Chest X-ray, AP view. Patient: 18 years old, sex F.
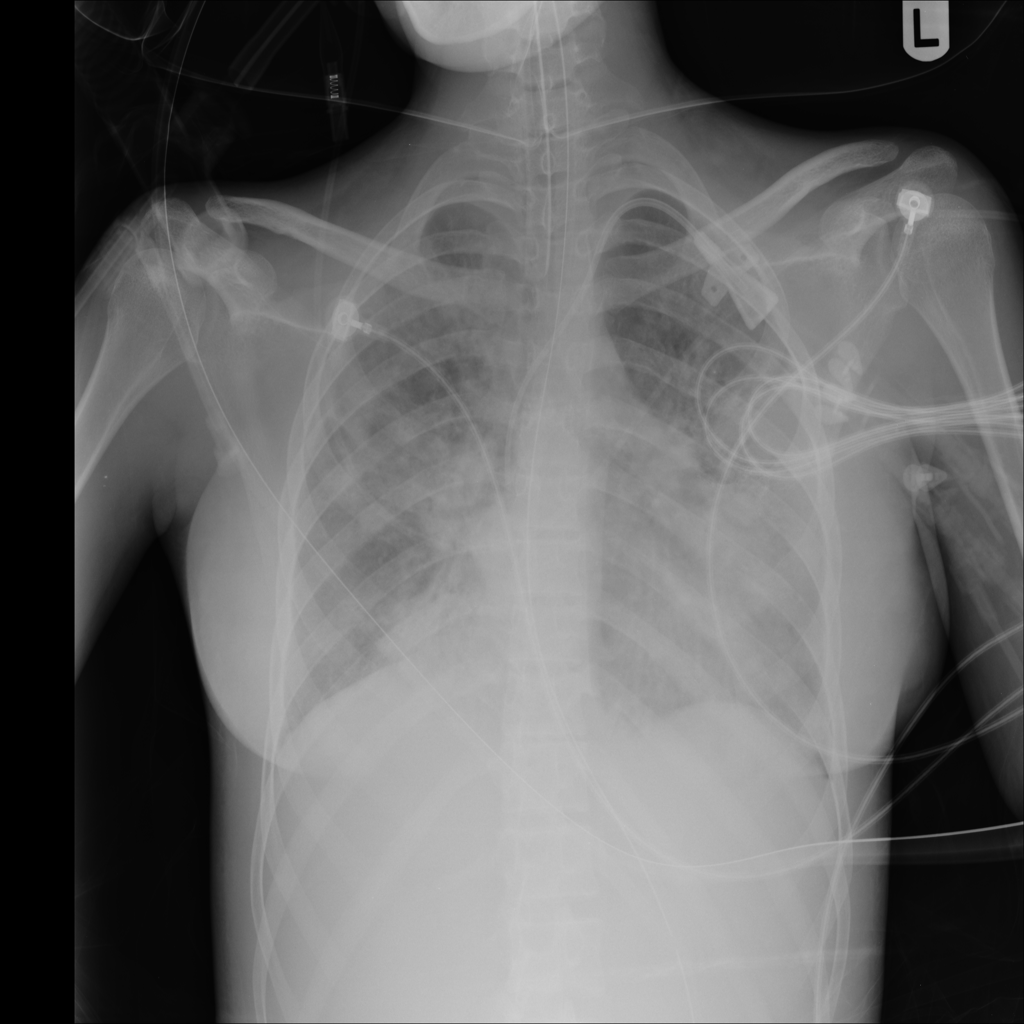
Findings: Infiltration